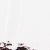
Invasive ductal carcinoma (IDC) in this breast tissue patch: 0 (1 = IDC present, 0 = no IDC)